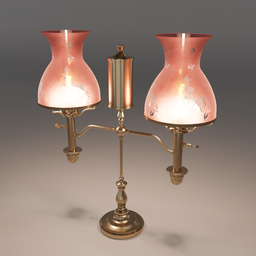
Label: lighting